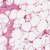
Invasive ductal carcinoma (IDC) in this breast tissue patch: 0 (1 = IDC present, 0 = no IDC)